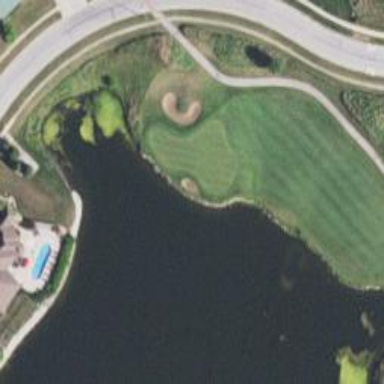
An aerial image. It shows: Golf hole.